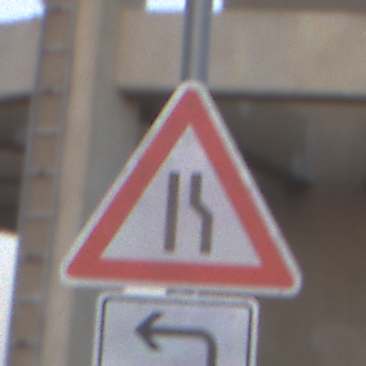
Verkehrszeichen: EinseitigVerengteFahrbahnRechts
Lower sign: RichtungsangabeDurchPfeile2
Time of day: SunriseSunset
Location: Outdoor (Suburban)
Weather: Clear
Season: NotSpecified
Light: Natural